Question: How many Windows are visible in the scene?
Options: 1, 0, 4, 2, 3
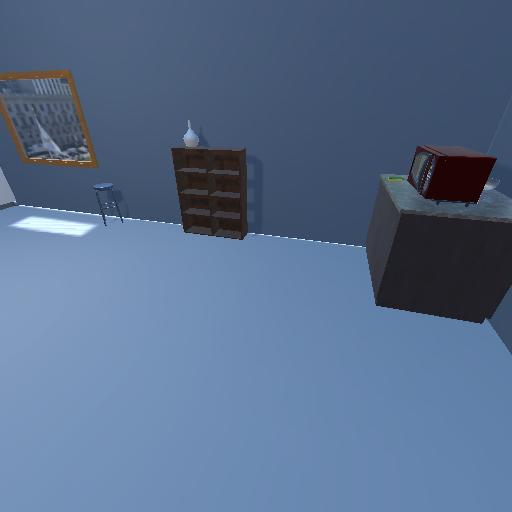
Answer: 1